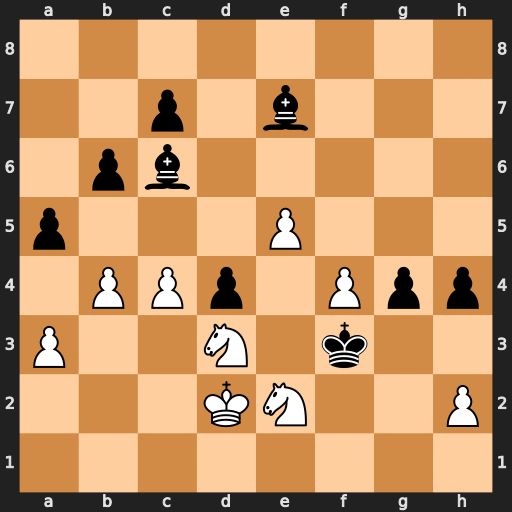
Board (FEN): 8/2p1b3/1pb5/p3P3/1PPp1Ppp/P2N1k2/3KN2P/8
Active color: w
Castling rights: -
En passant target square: -
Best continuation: Nxd4+ Ke4 Nxc6